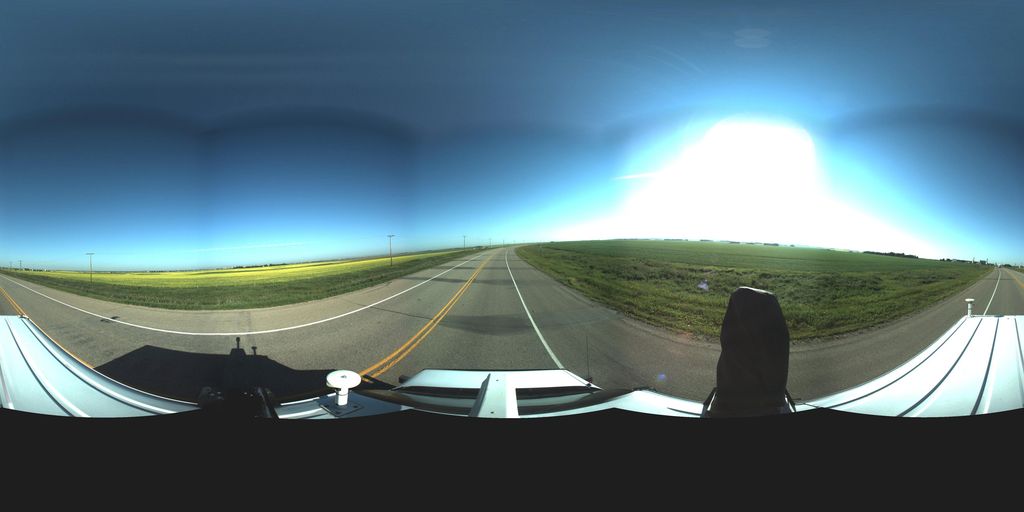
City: saskatoon